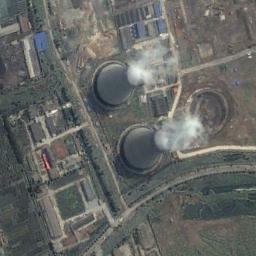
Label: thermal_power_station